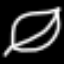
Label: leaf